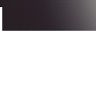
Metastatic tissue present: no